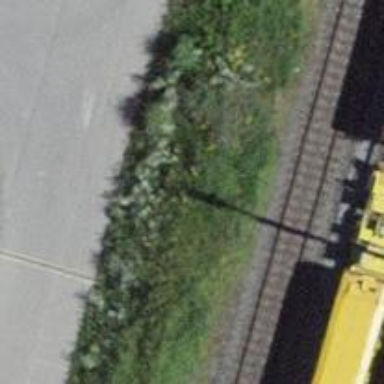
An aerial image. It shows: Railway service station.